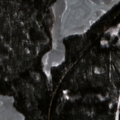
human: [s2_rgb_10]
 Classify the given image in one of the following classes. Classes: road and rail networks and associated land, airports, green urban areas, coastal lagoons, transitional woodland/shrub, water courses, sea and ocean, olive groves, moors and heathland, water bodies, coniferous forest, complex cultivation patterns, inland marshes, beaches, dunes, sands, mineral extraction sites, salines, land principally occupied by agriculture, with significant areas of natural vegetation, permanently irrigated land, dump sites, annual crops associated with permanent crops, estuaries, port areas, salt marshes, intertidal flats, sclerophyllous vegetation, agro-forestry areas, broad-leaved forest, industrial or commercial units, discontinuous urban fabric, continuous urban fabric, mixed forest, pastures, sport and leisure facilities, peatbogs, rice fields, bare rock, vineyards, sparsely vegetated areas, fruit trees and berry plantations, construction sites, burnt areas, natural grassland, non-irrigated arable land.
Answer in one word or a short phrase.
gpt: coniferous forest, mixed forest, water bodies